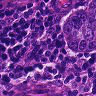
Metastatic tissue present: no